【题型】填空题　【知识点】函数　【难度】easy
根据统计数据可将某池塘里浮萍的面积 $y$（单位：$m^2$）与时间 $t$（单位：月）的关系近似表示为如图所示函数关系，已知第 1 个月时，浮萍面积为 $2m^2$，第 5 个月时，浮萍面积就会超过 $30m^2$，
\noindent 下列函数模型：$\textcircled{1}\ y=at+1\ (a>0)$，$\textcircled{2}\ y=bt^2+1\ (b>0)$，$\textcircled{3}\ y=c^t\ (c>0,\ c\neq 1)$，$\textcircled{4}\ y=\log_d(t+1)+1\ (d>0,\ d\neq 1)$ 中，最符合浮萍面积 $y$ 与时间 $t$ 关系的模型是$\underline{\quad\quad}$（填写序号），若浮萍蔓延到 $3m^2$，所经过的时间 $t=\underline{\quad\quad}$.

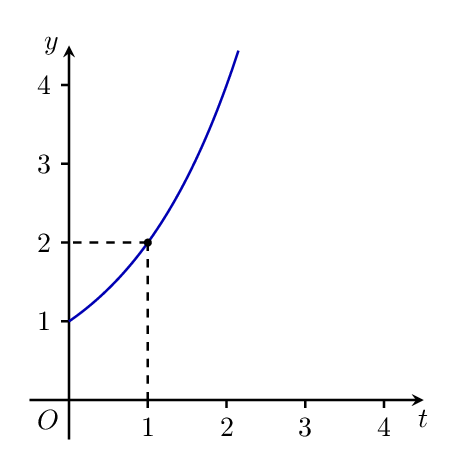
【解答】
\raggedright
\noindent 【答案】\quad \textcircled{3} \quad $\log_2 3$
\noindent 【解析】$y=at+1(a>0)$ 为线性增长，$y=\log_d(t+1)+1(d>1)$ 的增长速度会逐渐变慢，
由图象可知，模型\textcircled{1}\textcircled{4}不符合，
将$t=1$，$y=2$代入模型\textcircled{2}\textcircled{3}，得$b=1$，$c=2$，即模型\textcircled{2} $y=t^2+1$，模型\textcircled{3} $y=2^t$，
当$t=5$时，模型\textcircled{2}，$y=26<30$不符合，
当$t=5$时，模型\textcircled{3}，$y=2^5=32>30$，选模型\textcircled{3}；
由$2^t=3$，解得$t=\log_2 3$.